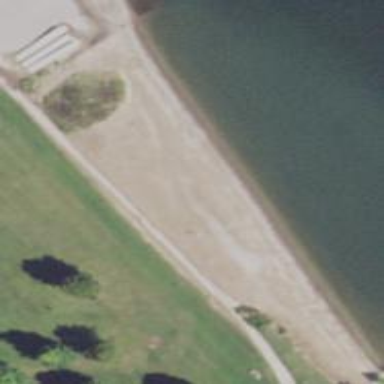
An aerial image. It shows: Beautiful beach with natural surroundings.